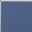
Piece: xx